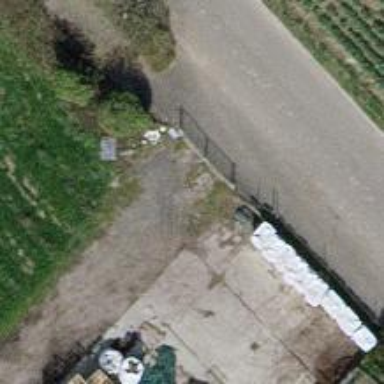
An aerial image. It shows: Gate.